Current action and preconditions to check: trajectory_clear

Your task: For each precondition in the list above, predict whether it will hold at this action.

Consider the current scene as observed from the mobile robot's camera, and analyze the predicted future states of all dynamic agents (e.g., people, animals, vehicles, or any moving entities) within the NEXT SECOND.

IMPORTANT: Only answer "very likely" if you are absolutely certain—based on strong, clear evidence—that a dynamic agent will violate the precondition in the predicted future state. Do NOT answer "very likely" for unlikely, ambiguous, or low-probability risks.

Ask yourself for each precondition: Is there a high probability, with clear and convincing evidence, that the predicted future states of any dynamic agent will interfere with the predicted future state of the currently executing action within the NEXT SECOND, causing that precondition to fail?

Assess the risk level based on these predictions. Use "likely" or "very likely" if motions create a clear risk of interference.

Use "neutral" or "improbable" if agents are nearby but their predicted paths are clearly diverging or non-conflicting.

Failure Risk Categories: "very improbable", "improbable", "neutral", "likely", "very likely"

Answer Format: Output ONLY the probability_of_failure value from these categories: "very improbable", "improbable", "neutral", "likely", "very likely"

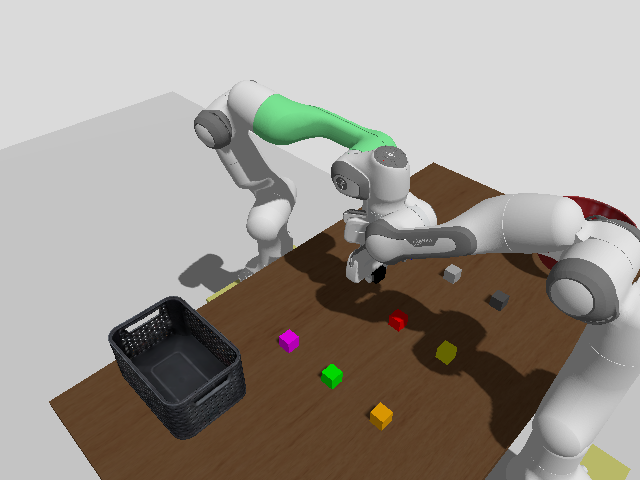

Answer: very likely